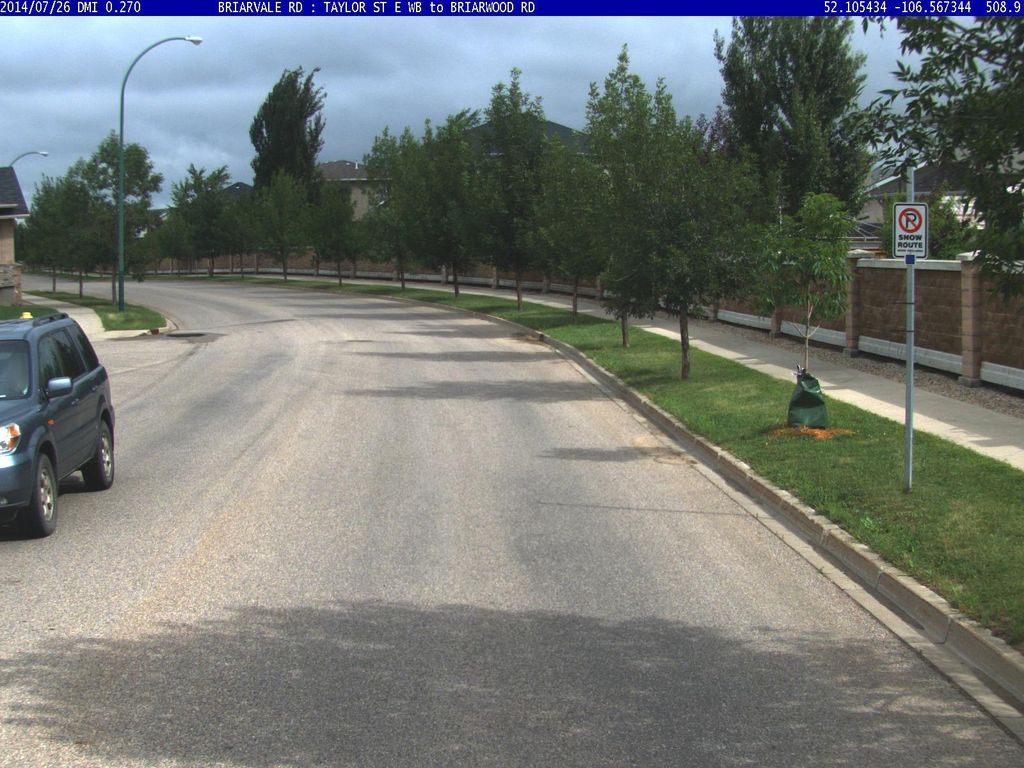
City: saskatoon